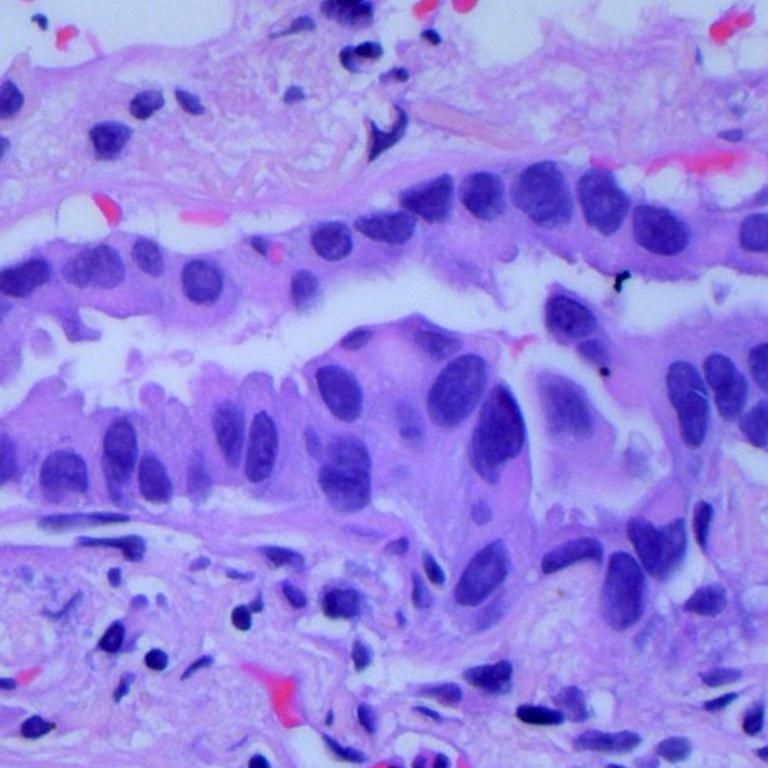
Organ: lung
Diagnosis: adenocarcinomas